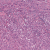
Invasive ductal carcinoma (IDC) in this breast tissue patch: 1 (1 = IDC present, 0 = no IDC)